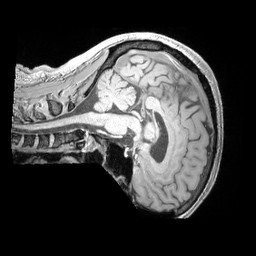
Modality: T1w
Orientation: sagittal
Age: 40
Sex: male
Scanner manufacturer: siemens
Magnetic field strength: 3 T
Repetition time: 5 s
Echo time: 0.00298 s